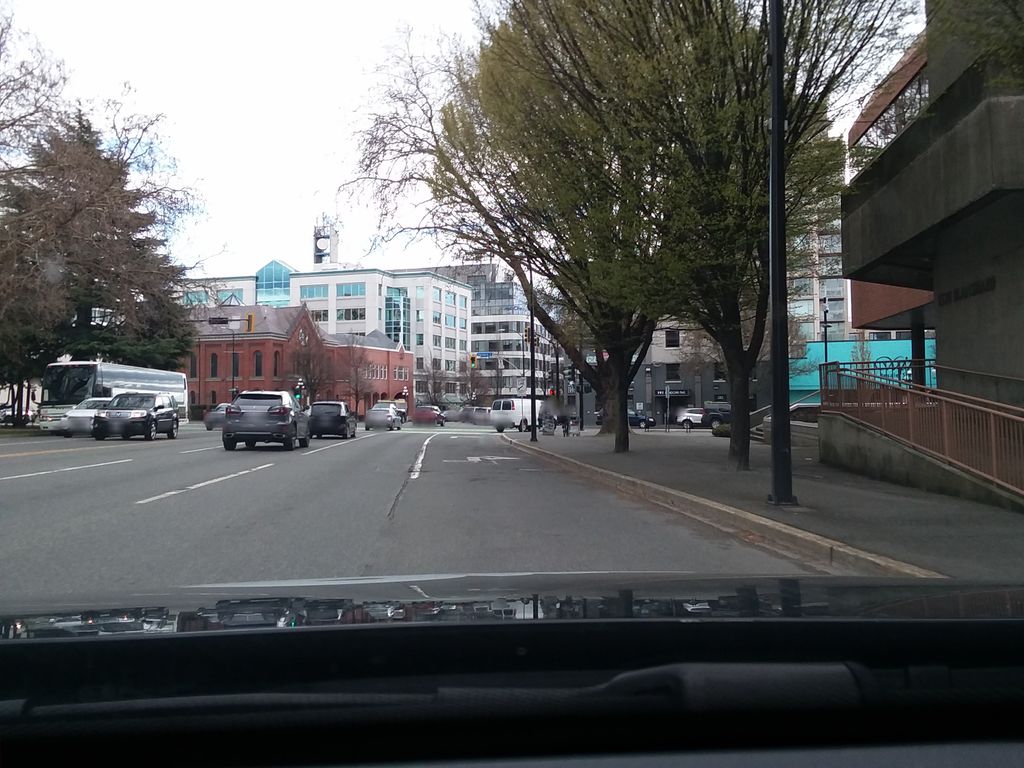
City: victoria